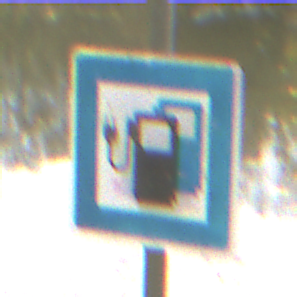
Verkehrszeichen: LadestationFuerElektrofahrzeuge
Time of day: MorningAfternoon
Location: Outdoor (Nature)
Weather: Overcast
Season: Autumn
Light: Natural